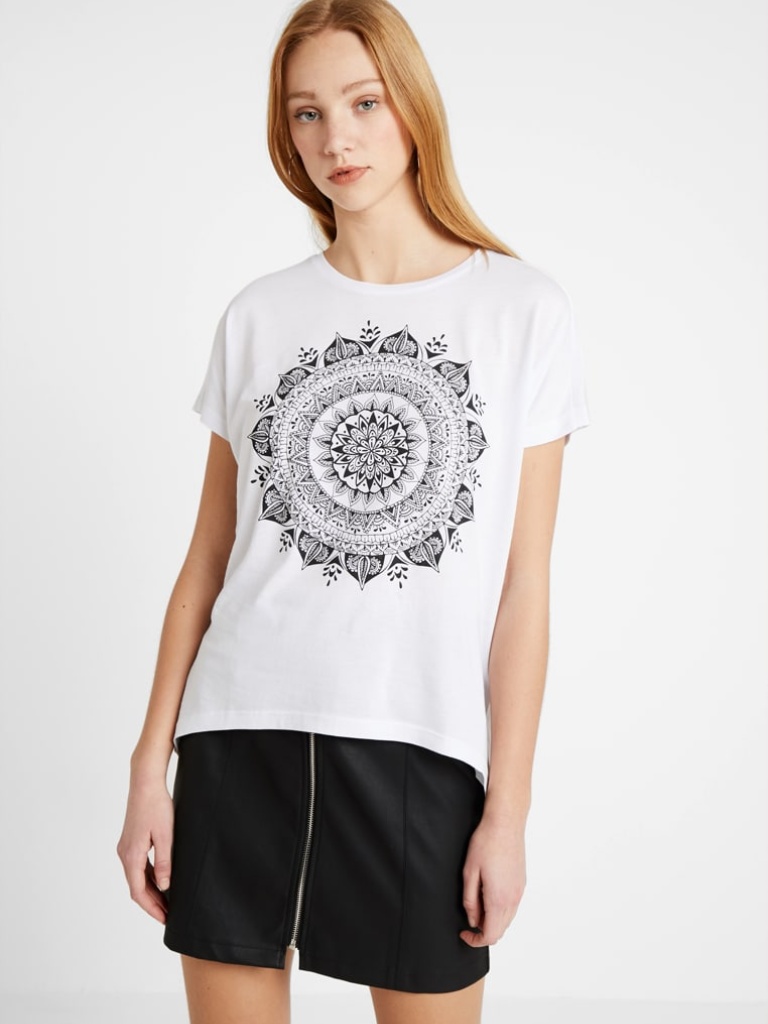
cotton relaxed short sleeve hip length Untucked crew t-shirt